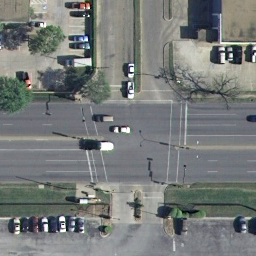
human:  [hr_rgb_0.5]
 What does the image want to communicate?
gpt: intersection